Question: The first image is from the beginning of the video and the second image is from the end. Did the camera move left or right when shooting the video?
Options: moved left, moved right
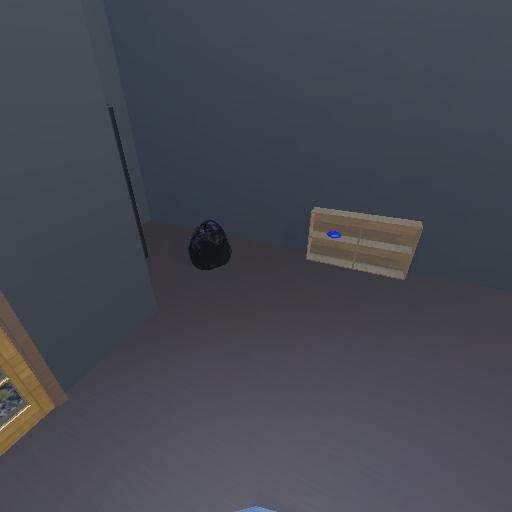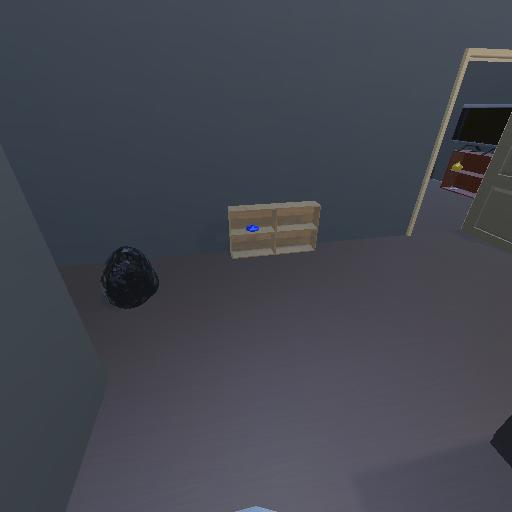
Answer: moved left